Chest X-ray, AP view. Patient: 10 years old, sex F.
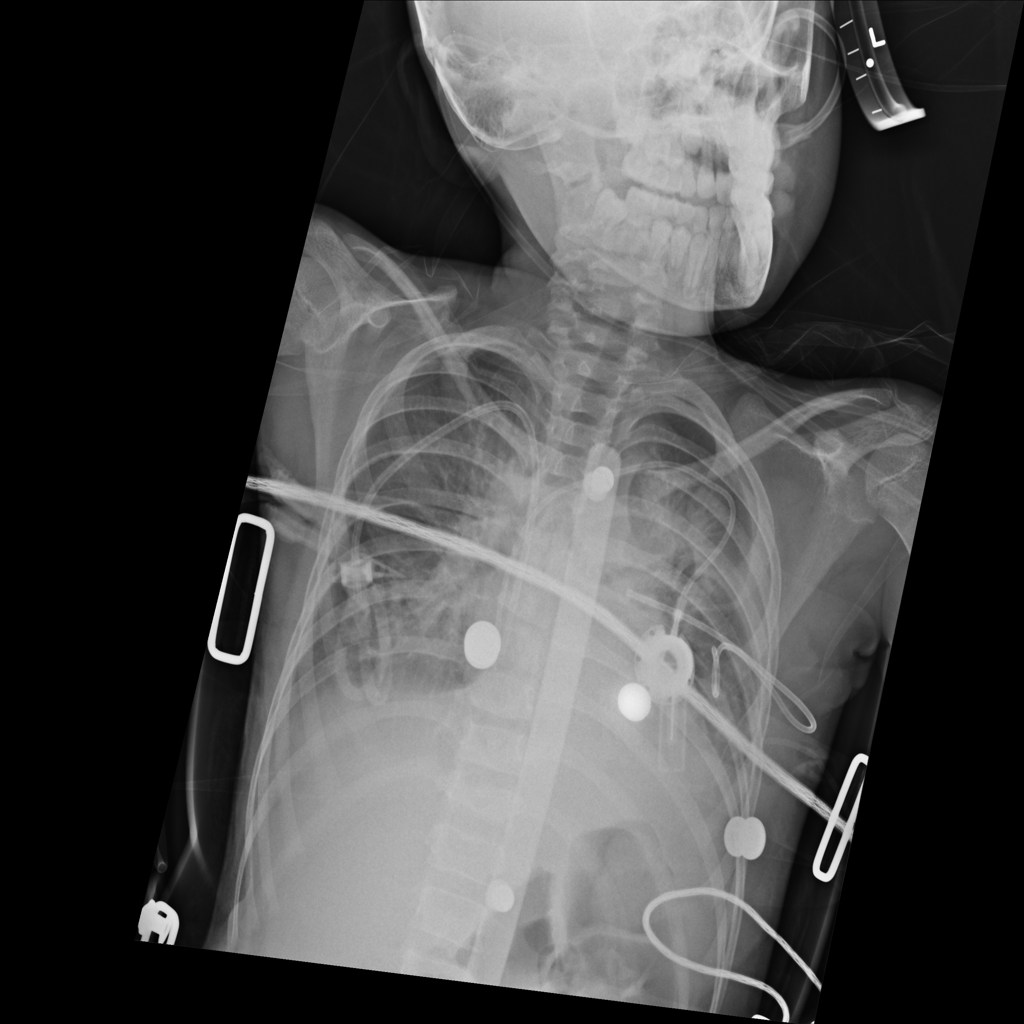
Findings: Effusion, Infiltration